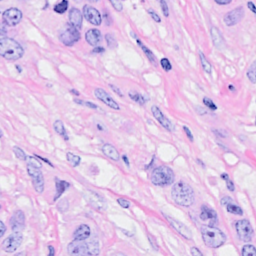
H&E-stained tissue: Breast